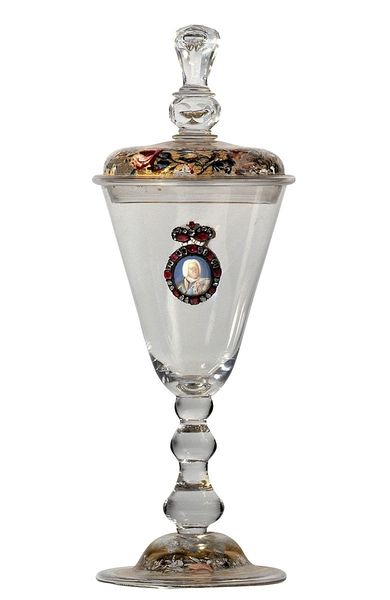
Titel: Deckelpokal mit Porträtmedaillons
Künstler: Johann Melchior Dinglinger
Standort: Hamburg
Institution: Museum für Kunst und Gewerbe Hamburg
Schlagwörter: glas, barock, bildnis, portrait, hoch, pokal, emblem, deckelpokal, lackmalerei, konterfei, blumenornamente, barockzeit, barockzeitalter, schankgeschirr, gefäß, porträt